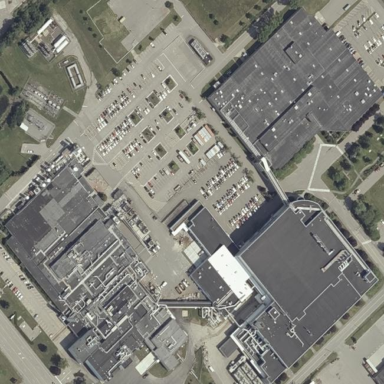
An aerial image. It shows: Industrial building.